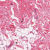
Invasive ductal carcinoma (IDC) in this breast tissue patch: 0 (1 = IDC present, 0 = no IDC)